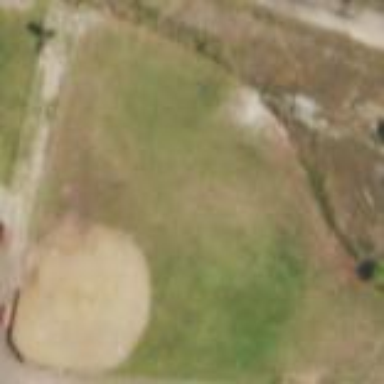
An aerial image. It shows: Baseball pitch for leisure and sports activities.